Question: I'm trying to set up a Spring application to run in eclipse for the first time. I'm running it at as a standalone java application. The app builds without any errors but when I go to execute it, I get a ClassNotFoundException with the following stack trace:
'''
DataLoadService [Java Application]
com.pikefin.services.DataLoadService at localhost:52871
Thread [main] (Suspended (exception ClassNotFoundException))
URLClassLoader$1.run() line: 217
AccessController.doPrivileged(PrivilegedExceptionAction<T>, AccessControlContext) line: not available [native method]
Launcher$AppClassLoader(URLClassLoader).findClass(String) line: 205
Launcher$AppClassLoader(ClassLoader).loadClass(String, boolean) line: 321
Launcher$AppClassLoader.loadClass(String, boolean) line: 294
Launcher$AppClassLoader(ClassLoader).loadClass(String) line: 266
ClassPathXmlApplicationContext(AbstractApplicationContext).<init>(ApplicationContext) line: 161
ClassPathXmlApplicationContext(AbstractRefreshableApplicationContext).<init>(ApplicationContext) line: 90
ClassPathXmlApplicationContext(AbstractRefreshableConfigApplicationContext).<init>(ApplicationContext) line: 59
ClassPathXmlApplicationContext(AbstractXmlApplicationContext).<init>(ApplicationContext) line: 61
ClassPathXmlApplicationContext.<init>(String[], boolean, ApplicationContext) line: 136
ClassPathXmlApplicationContext.<init>(String) line: 83
DataLoadService.main(String[]) line: 20
/usr/lib/jvm/java-1.6.0-openjdk-1.6.0.0.x86_64/bin/java (Nov 6, 2012 1:14:23 PM)
'''
It's happening on this line of code:
'''
ApplicationContext context=new ClassPathXmlApplicationContext("classpath:spring.xml");
'''
spring.xml gets moved into the class/ folder during the build process so I tried adding the class folder to the launch configuration (see screenshot).

I'm working with eclipse 3.7.2 and spring 3.1.1
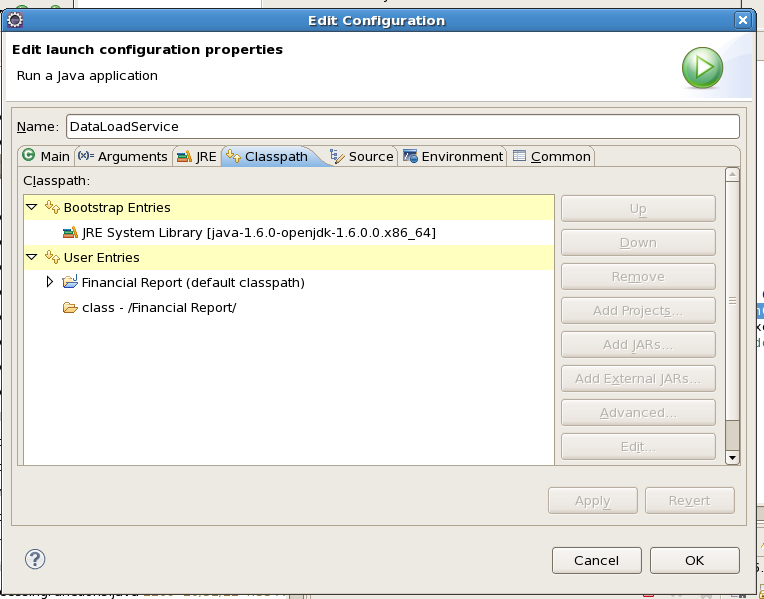
Answer: Check the spring libs. This issue is about the project build path and configuration.